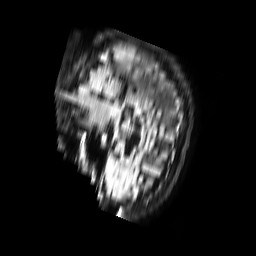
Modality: FLAIR
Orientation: sagittal
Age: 85
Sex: female
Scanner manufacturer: philips
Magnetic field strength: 1.5 T
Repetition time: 6 s
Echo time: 0.1032 s